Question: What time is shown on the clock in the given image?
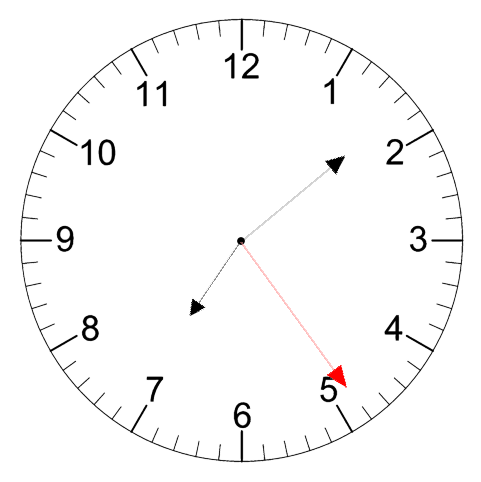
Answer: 07:08:24